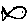
Label: fish